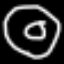
Label: donut